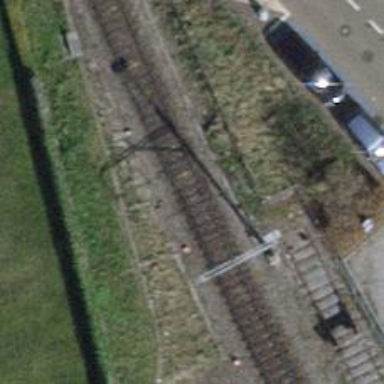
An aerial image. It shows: Railway switch.